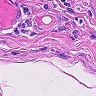
Metastatic tissue present: no